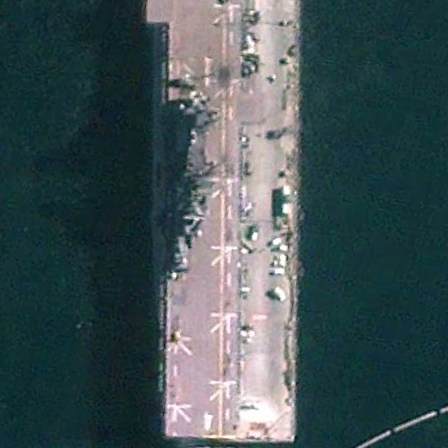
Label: assault